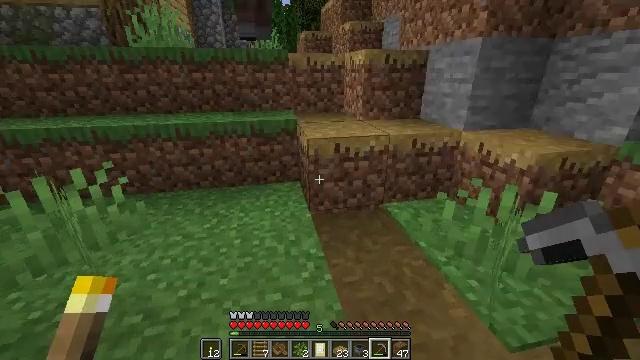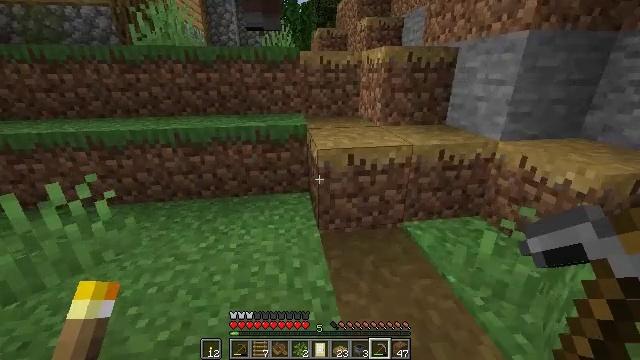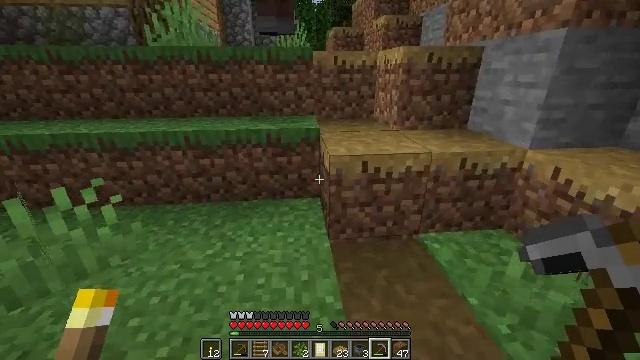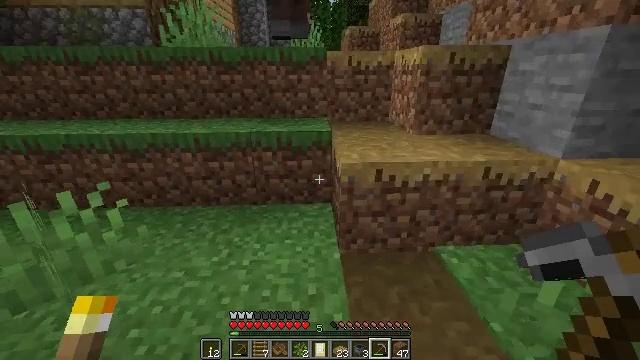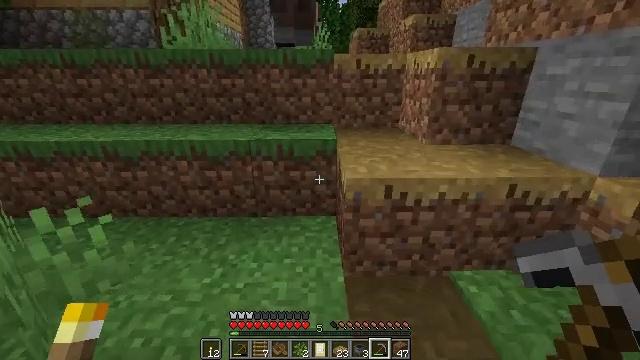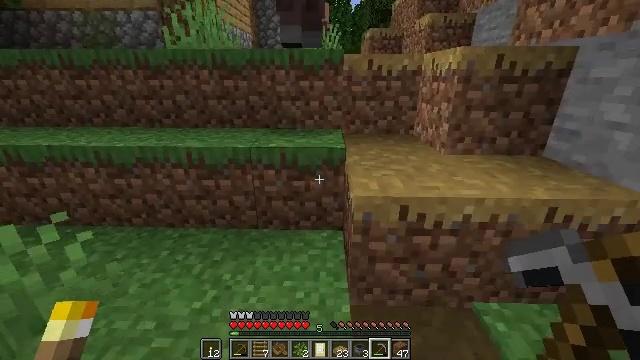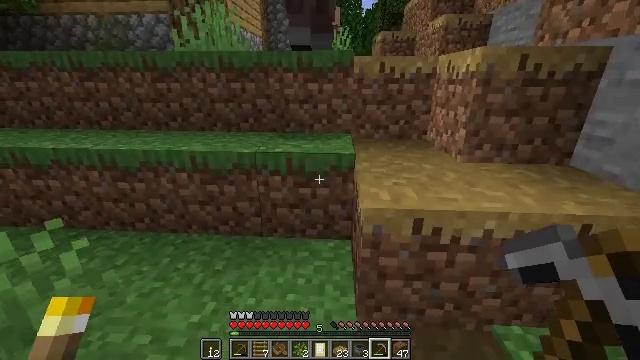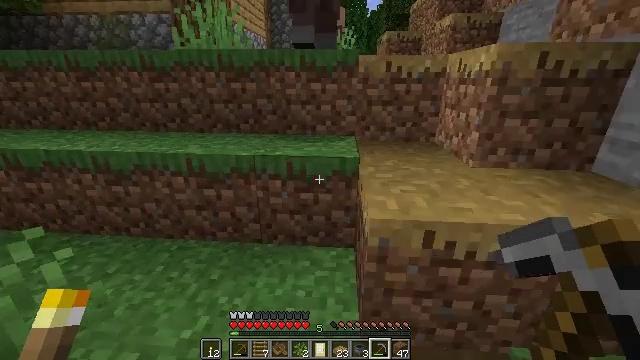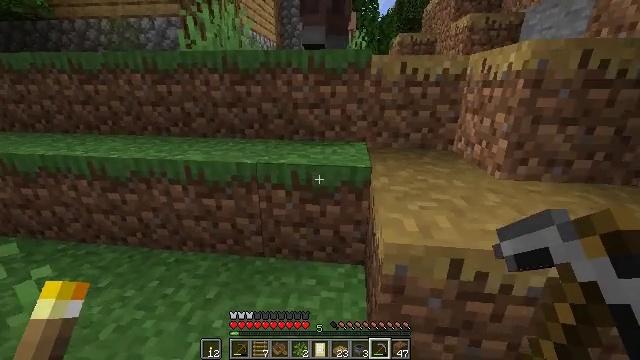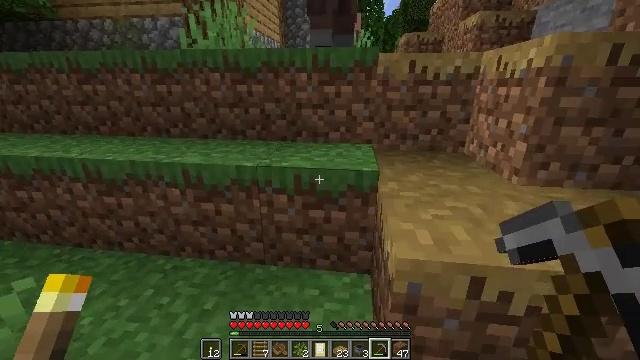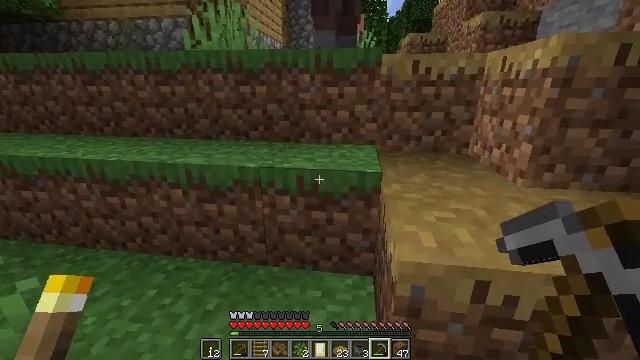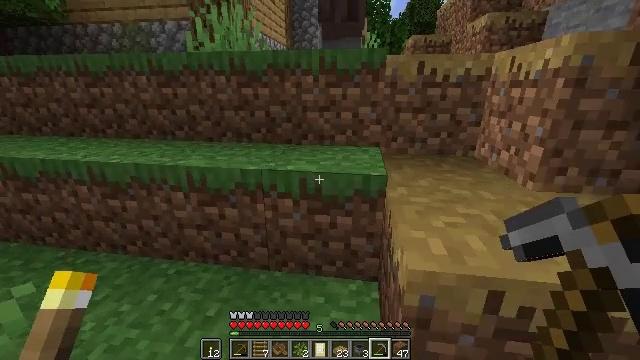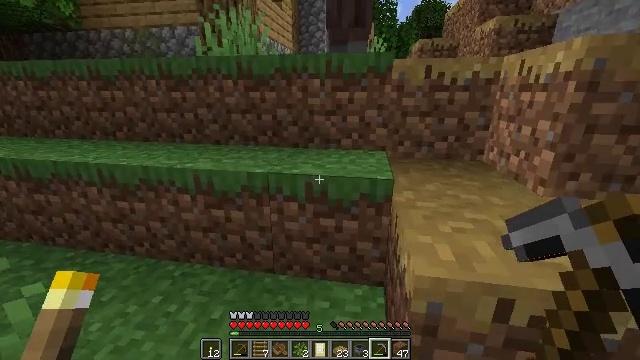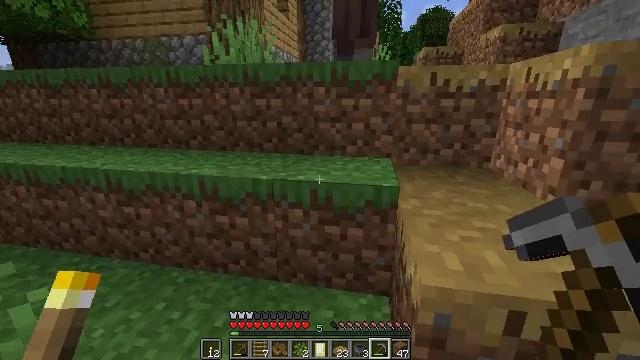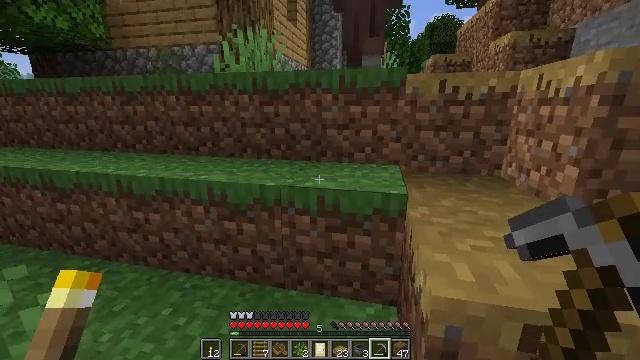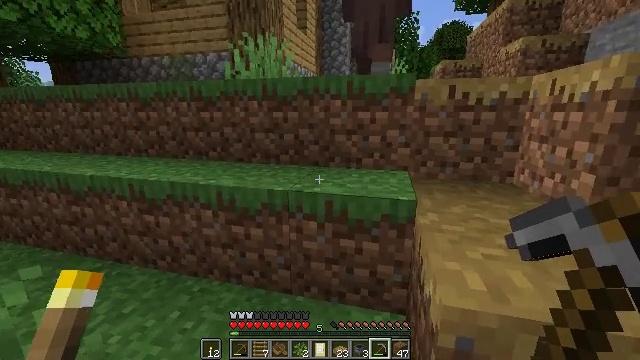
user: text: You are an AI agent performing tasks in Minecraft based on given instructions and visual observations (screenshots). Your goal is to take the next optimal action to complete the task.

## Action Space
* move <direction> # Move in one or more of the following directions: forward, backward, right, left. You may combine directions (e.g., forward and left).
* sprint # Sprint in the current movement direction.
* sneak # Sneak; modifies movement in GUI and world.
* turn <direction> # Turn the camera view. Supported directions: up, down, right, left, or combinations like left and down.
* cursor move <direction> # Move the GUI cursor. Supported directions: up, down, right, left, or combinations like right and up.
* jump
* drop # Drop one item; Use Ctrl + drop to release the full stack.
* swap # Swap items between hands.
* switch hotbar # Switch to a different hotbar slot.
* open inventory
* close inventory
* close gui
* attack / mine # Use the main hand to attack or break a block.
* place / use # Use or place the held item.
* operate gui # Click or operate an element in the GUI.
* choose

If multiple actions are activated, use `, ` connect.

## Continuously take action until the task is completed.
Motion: motion action
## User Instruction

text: Remove the cauldron from its current position.
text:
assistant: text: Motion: move forward, turn left
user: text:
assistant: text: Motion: move forward, turn left
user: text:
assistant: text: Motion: move forward, turn left
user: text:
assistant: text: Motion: move forward, turn left
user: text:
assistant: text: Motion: move forward, turn left
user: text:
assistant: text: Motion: move forward, turn left
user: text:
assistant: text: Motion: move forward
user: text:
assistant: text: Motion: turn left
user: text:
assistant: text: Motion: no_op
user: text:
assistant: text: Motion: no_op
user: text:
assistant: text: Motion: no_op
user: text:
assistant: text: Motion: turn left
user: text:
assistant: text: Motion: turn left and up
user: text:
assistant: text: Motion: turn left and up
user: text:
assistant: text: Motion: turn left and up
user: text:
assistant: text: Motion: turn left and up
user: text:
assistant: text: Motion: no_op
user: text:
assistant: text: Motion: no_op
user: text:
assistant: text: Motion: turn left
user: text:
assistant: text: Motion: no_op
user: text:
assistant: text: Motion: no_op
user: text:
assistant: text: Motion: no_op
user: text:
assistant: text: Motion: no_op
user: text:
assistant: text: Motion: no_op
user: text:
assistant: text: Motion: no_op
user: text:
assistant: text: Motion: no_op
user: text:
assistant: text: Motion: turn left
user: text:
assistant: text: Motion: turn left
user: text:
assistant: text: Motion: turn left
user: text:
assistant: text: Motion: turn left